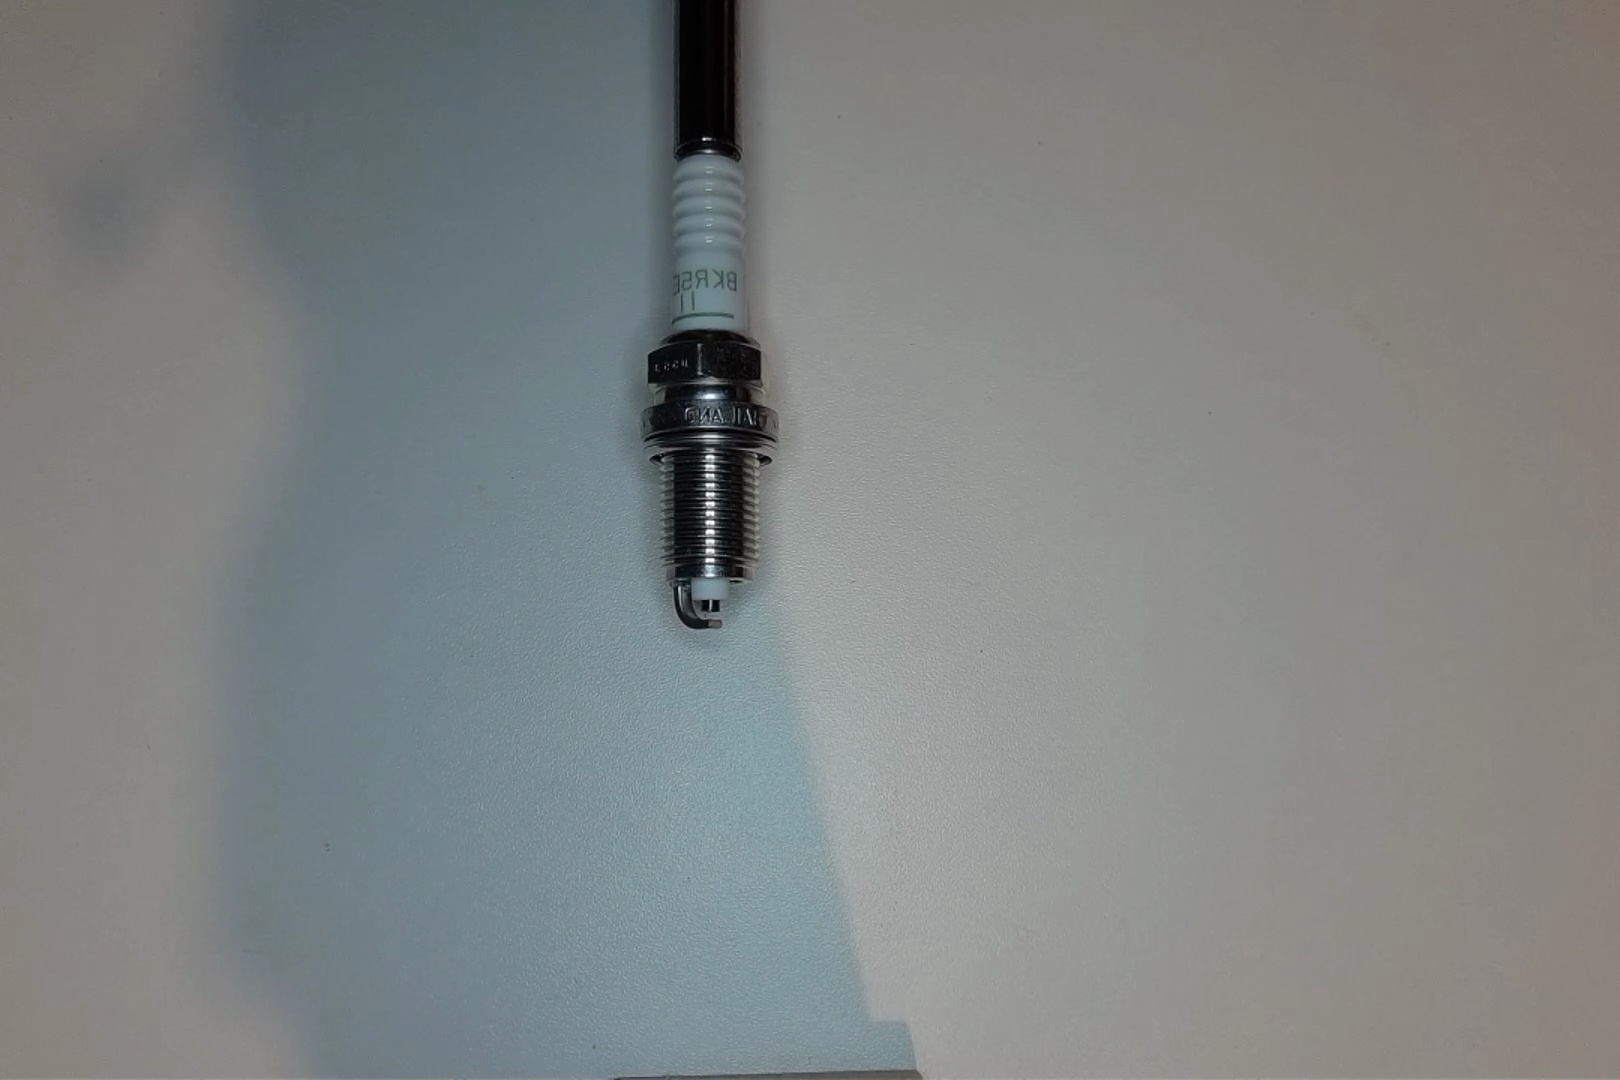
Label: no anomaly